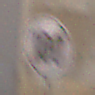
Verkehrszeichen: EndeGeschwindigkeit100
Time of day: Midday
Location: Outdoor (Urban)
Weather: Clear
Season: NotSpecified
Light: Natural